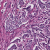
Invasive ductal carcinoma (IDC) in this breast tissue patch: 1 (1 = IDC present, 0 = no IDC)